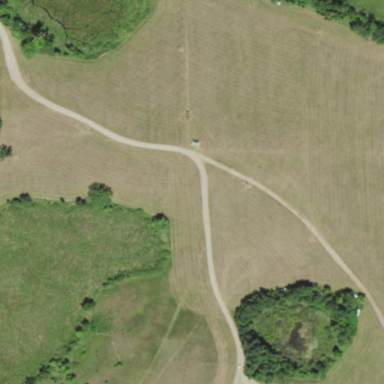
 perfect for outdoor enthusiasts and event-goers."